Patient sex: M
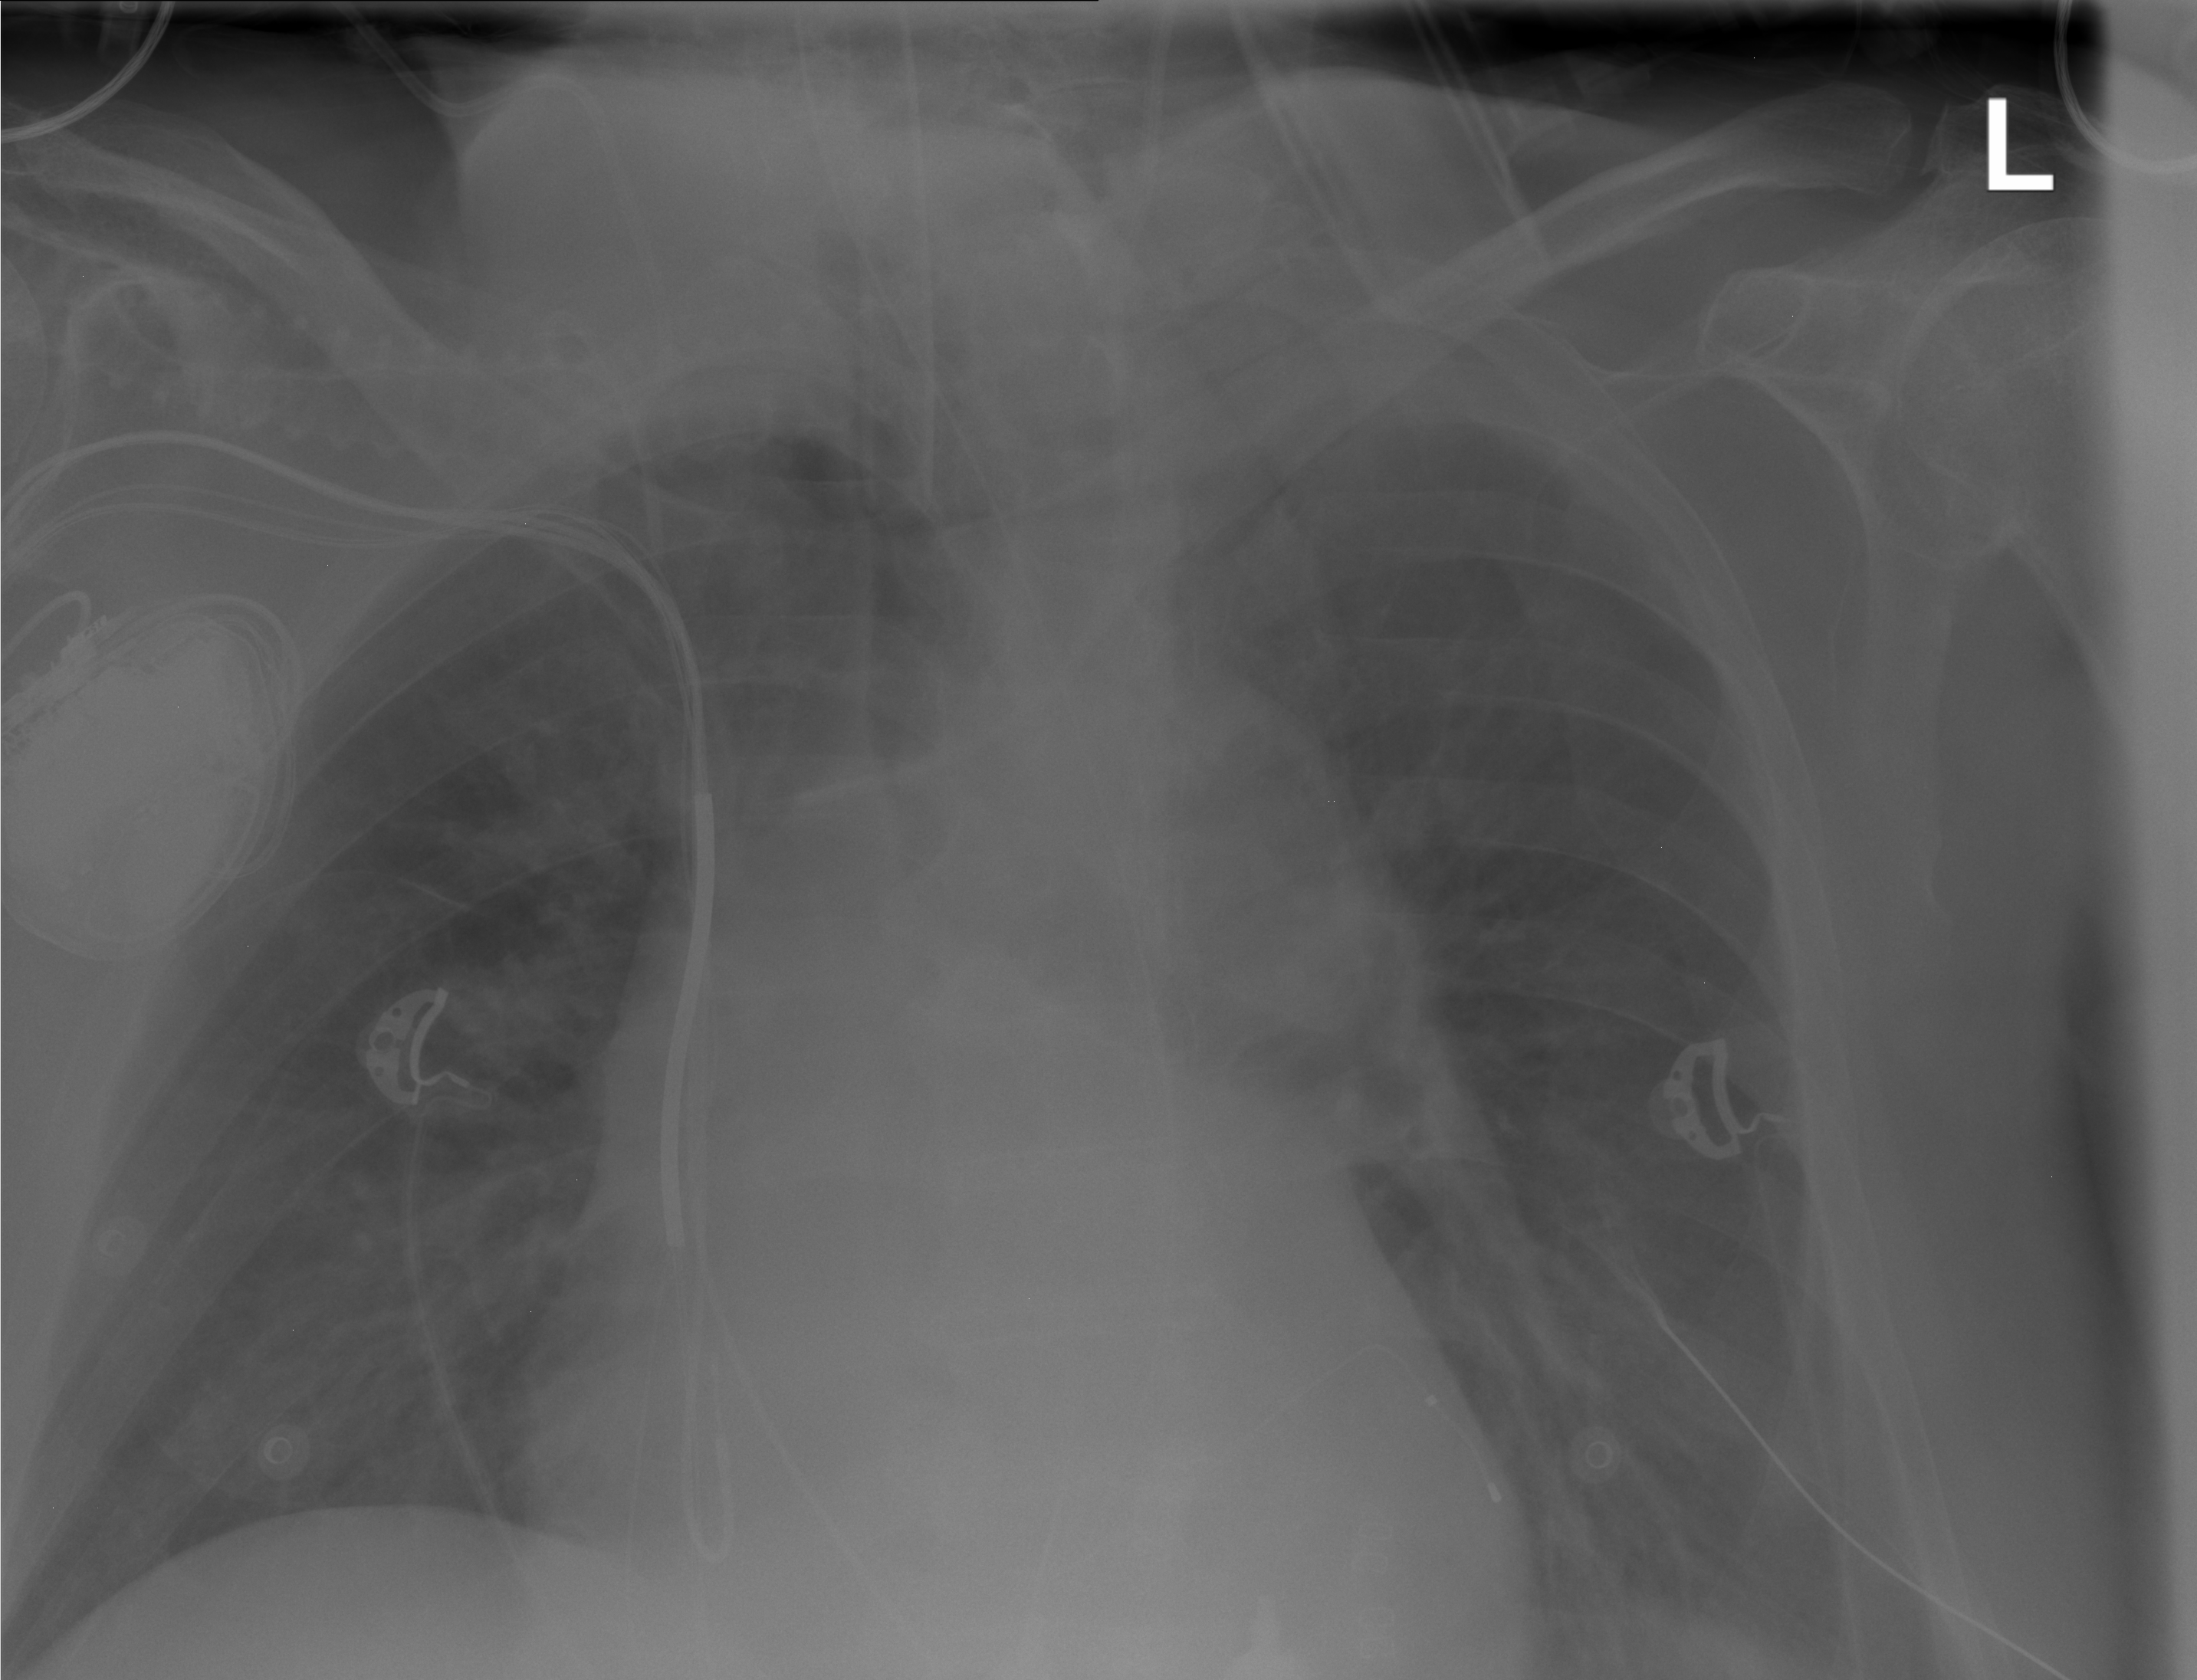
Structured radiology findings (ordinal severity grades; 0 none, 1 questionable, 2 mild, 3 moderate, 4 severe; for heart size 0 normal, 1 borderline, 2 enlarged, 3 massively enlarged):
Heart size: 2
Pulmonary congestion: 2
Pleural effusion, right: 0
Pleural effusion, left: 0
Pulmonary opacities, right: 0
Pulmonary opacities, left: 0
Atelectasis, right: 0
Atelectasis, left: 0